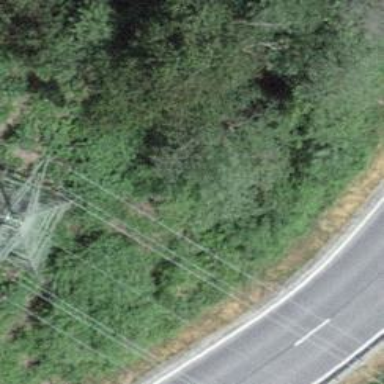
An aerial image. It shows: Power line in the image.